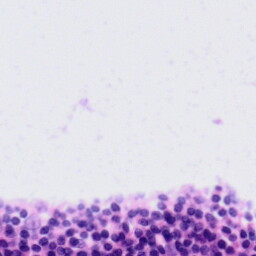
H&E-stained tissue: Tonsil